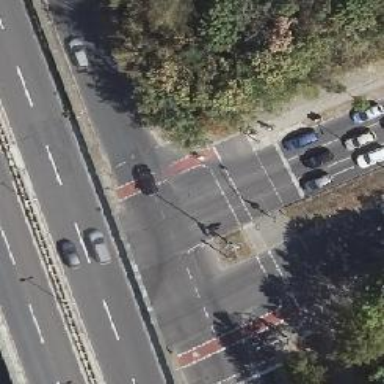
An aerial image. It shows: Road crossing with traffic signals.